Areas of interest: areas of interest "Hotel"
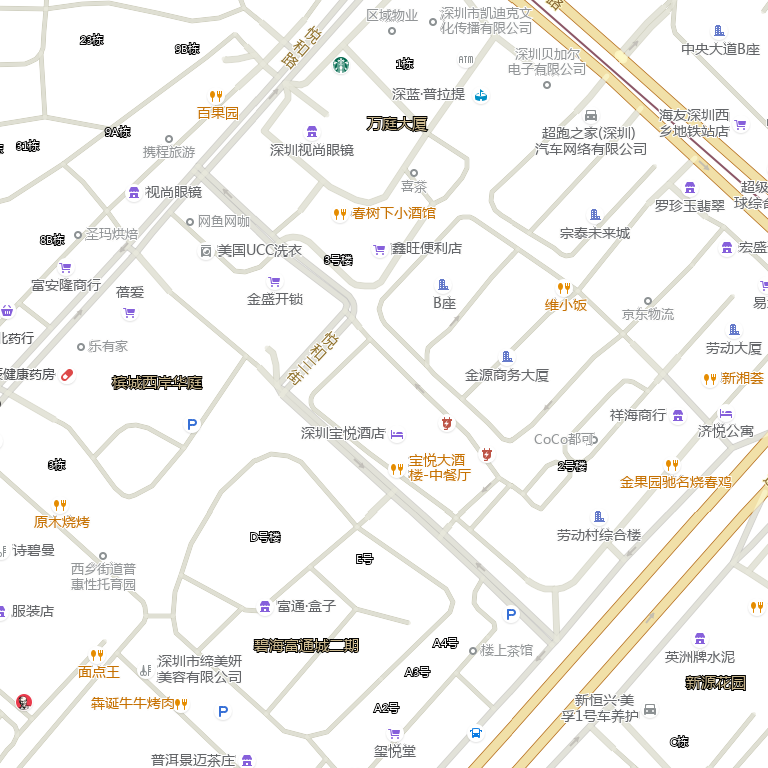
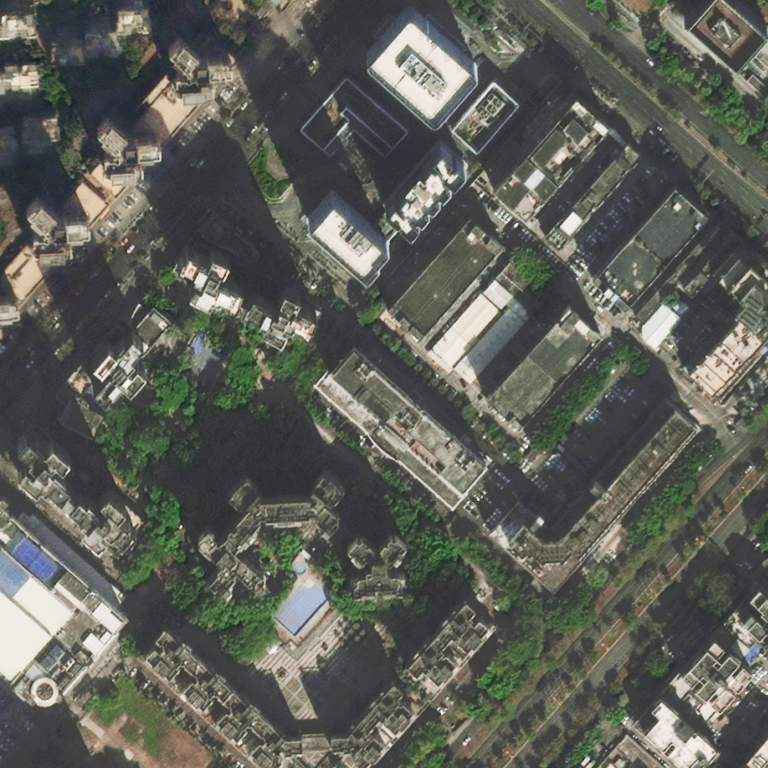